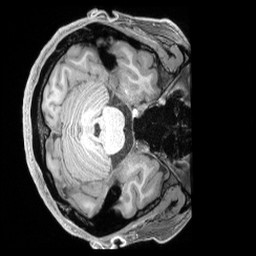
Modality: T1w
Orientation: axial
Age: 25
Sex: male
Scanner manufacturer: siemens
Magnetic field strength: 3 T
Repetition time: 2.4 s
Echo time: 0.00222 s